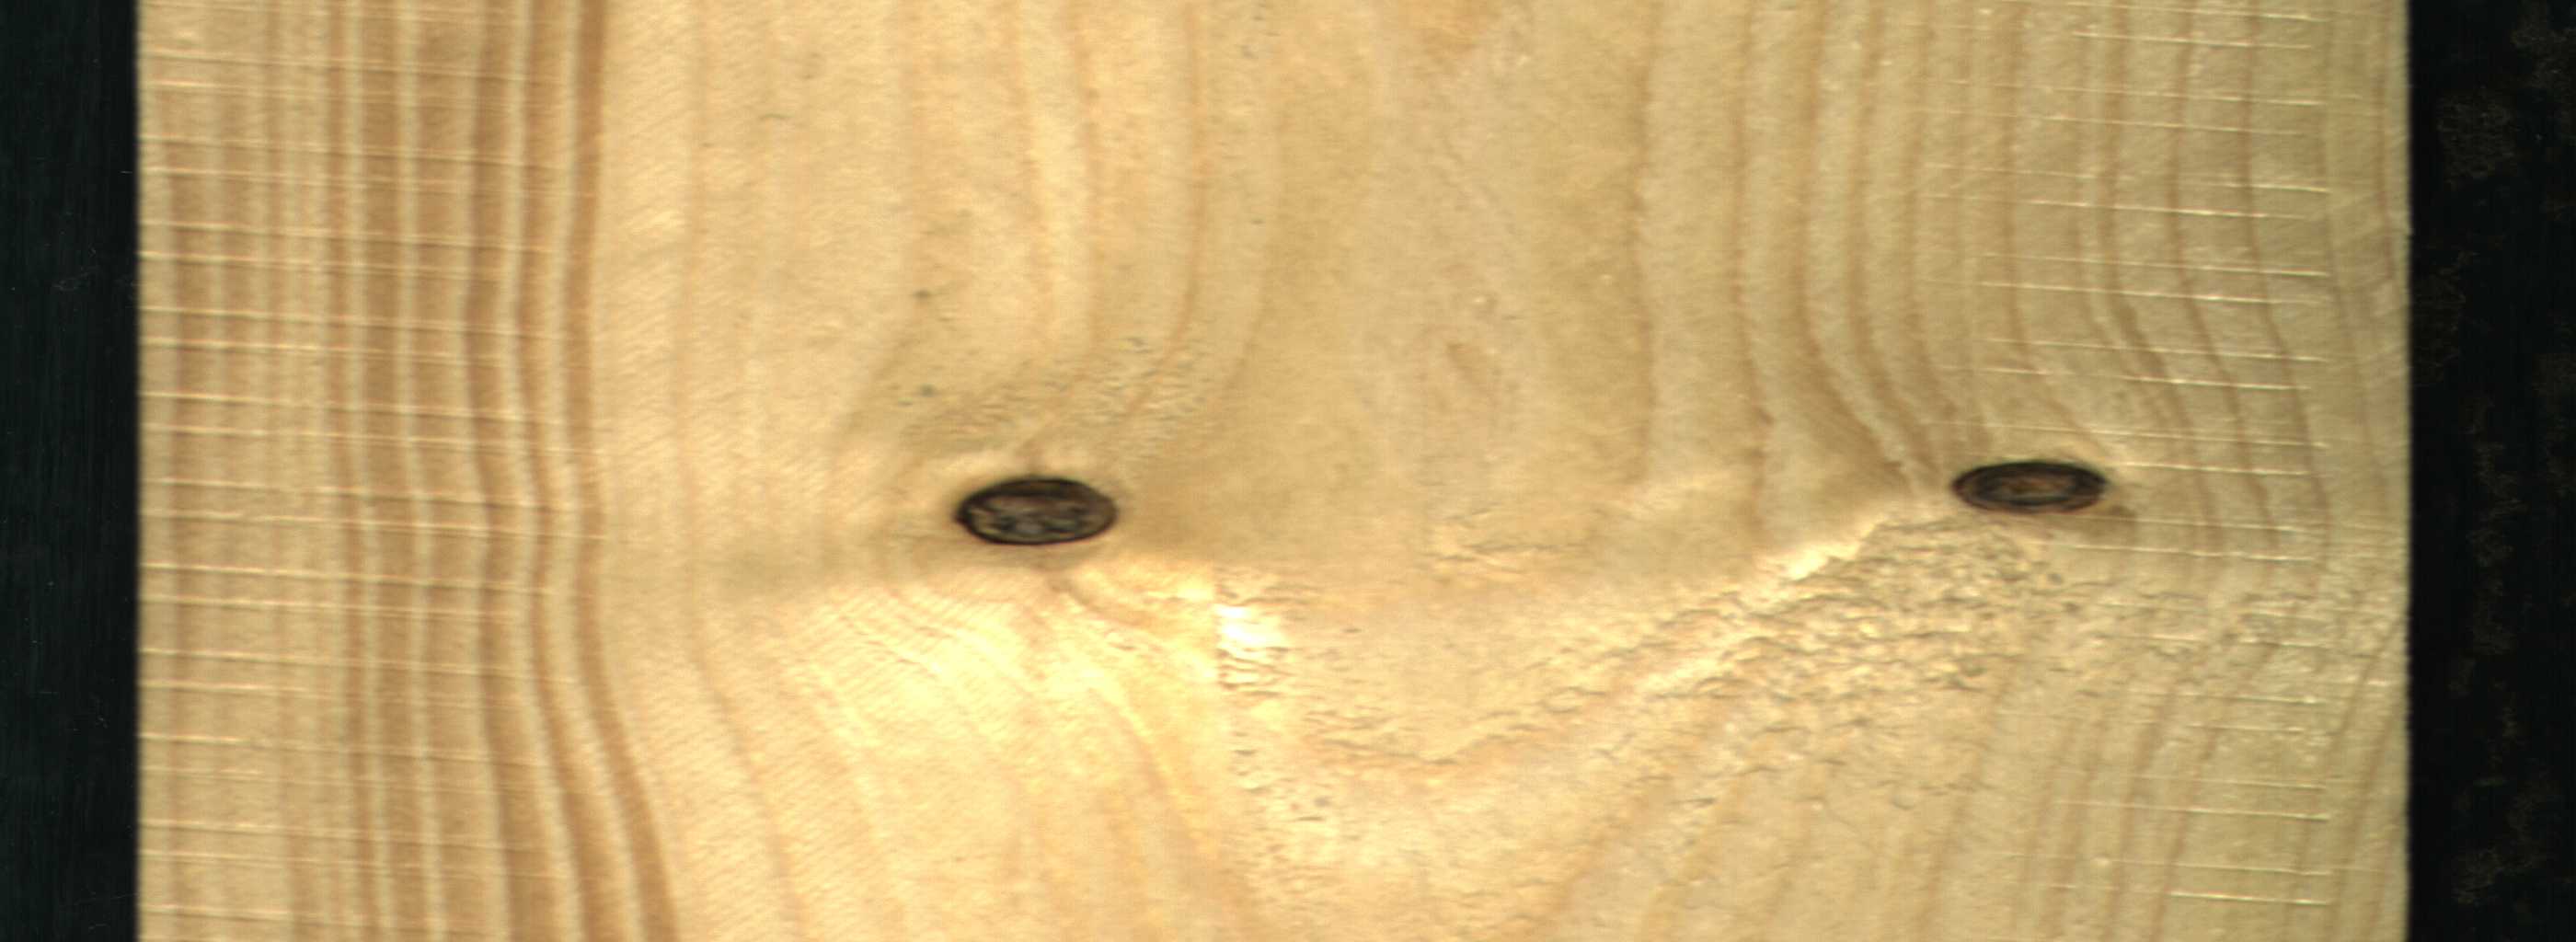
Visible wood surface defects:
Dead_Knot
Dead_Knot